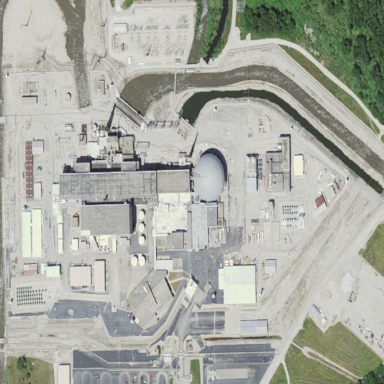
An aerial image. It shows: Industrial area featuring nuclear power plant.